Question: Hello so i am making an app which requires about 32 TextViews and about 32 ImageViews, Now my problem is I dont know how i can initialize and assign all of these neatly, Right now I am adding them in one by one
'''
TextView textView1;
TextView textView2;
TextView textView3;
...
'''
And then
'''
textView1 = (TextView)findViewById(R.id.TextView1);
textView2 = (TextView)findViewById(R.id.TextView2);
textView3 = (TextView)findViewById(R.id.TextView3);
...
'''
and the same with ImageView's. There must be a nicer cleaner way to do this, but i'm not quite sure how to do this.
Can anyone help me out?
Example of what I am doing(I blacked the images out)
Thanks :)
P.S I have found answers similar to my question but not quite what i'm looking for.
EDIT:
I ended up using a GridView as sugected by Setu and Onur, Thanks guys :)
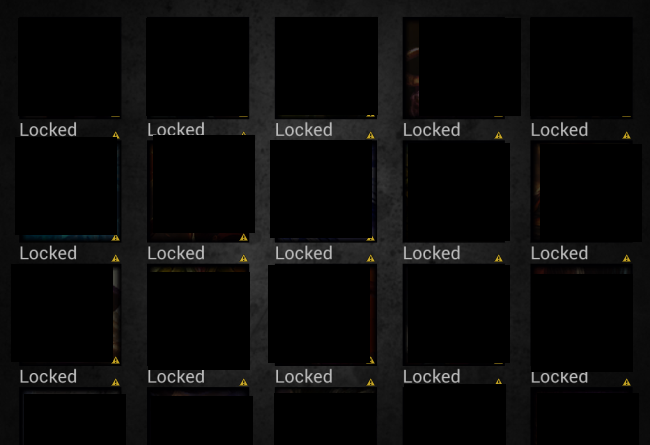
Answer: The best way for it is using GridView with adapter. You will not need to have vars for all textViews, but you will need to write your own adapter. In this adapter you can do anything with you view.